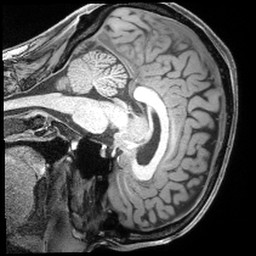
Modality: T1w
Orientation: sagittal
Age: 46
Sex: male
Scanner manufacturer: siemens
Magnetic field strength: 3 T
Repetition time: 2.4 s
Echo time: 0.00195 s